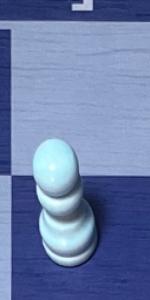
Label: Pawn_White